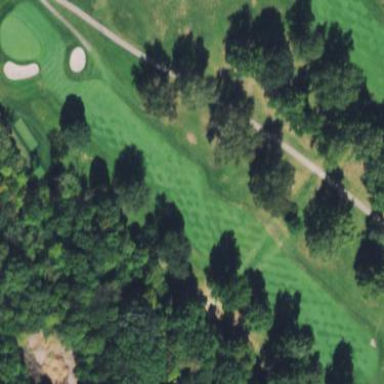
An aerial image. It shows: Grassy area designated as golf fairway.